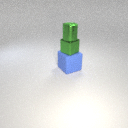
small green metal cylinder above large blue rubber cube